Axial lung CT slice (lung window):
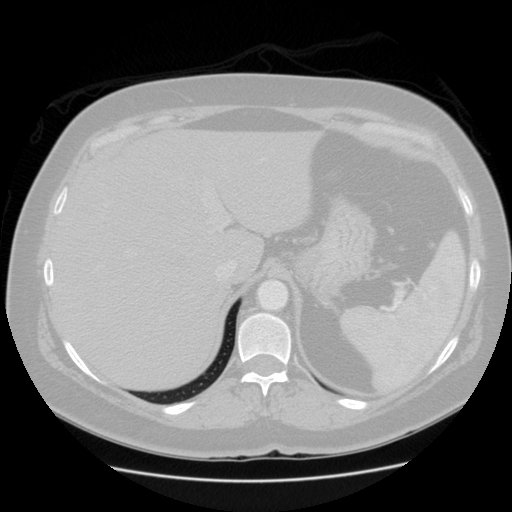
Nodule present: no